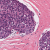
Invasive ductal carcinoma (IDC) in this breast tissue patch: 0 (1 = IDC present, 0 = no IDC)